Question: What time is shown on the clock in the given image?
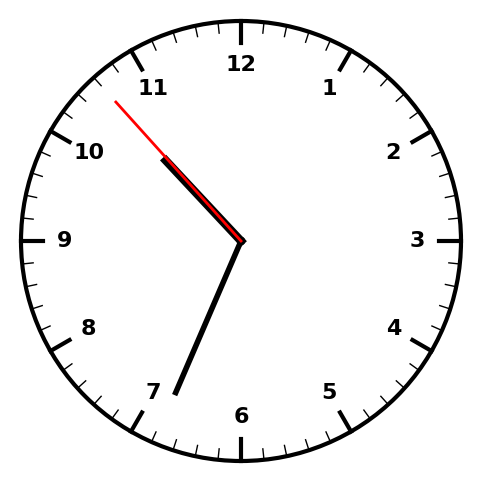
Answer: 10:33:53